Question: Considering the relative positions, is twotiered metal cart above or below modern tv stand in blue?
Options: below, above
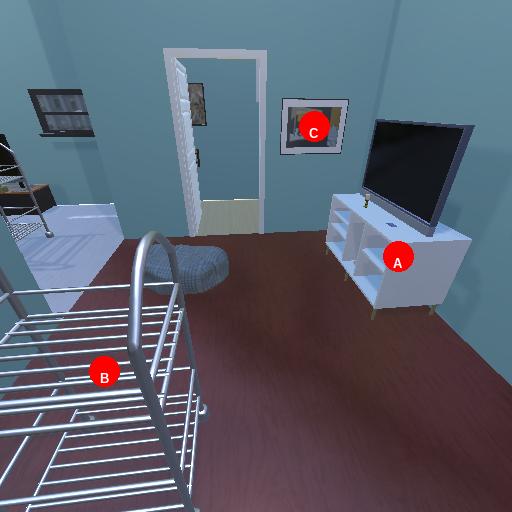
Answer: below